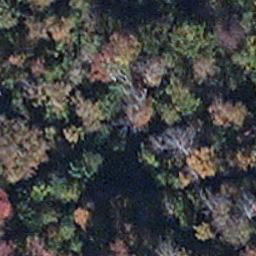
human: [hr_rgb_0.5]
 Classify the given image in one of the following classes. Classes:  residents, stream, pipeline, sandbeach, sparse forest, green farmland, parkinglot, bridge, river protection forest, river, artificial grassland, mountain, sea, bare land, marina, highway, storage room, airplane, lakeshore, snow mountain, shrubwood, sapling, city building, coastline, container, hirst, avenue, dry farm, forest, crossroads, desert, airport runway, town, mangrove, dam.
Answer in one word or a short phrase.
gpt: mangrove